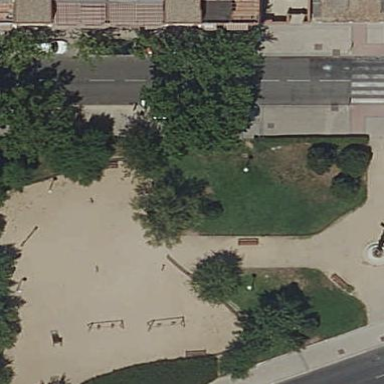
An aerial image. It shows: Playground area for leisure land.